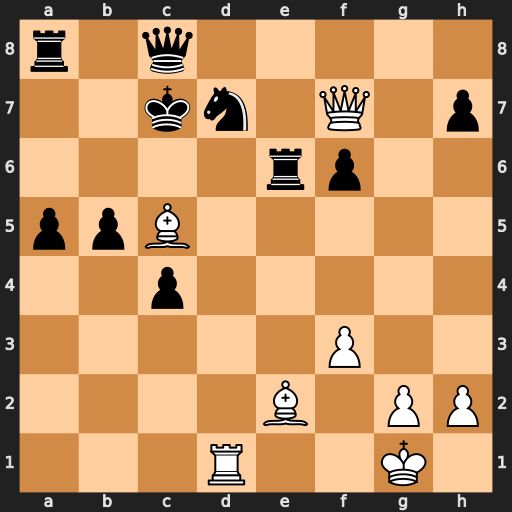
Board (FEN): r1q5/2kn1Q1p/4rp2/ppB5/2p5/5P2/4B1PP/3R2K1
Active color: w
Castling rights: -
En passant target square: -
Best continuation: Qxe6 Nxc5 Qe7+ Nd7 f4